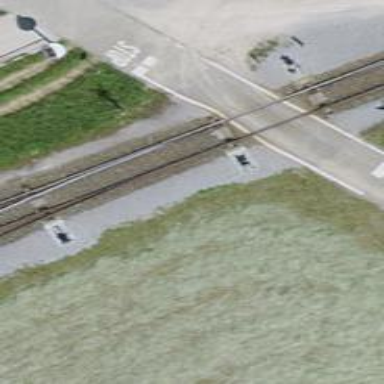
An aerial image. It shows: Three-way railway switch.